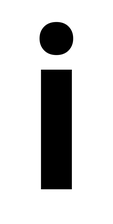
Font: Roboto_Condensed_Bold